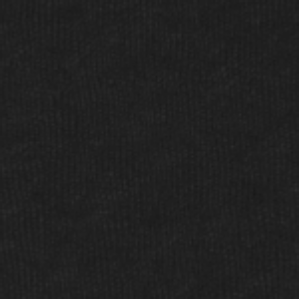
Label: frost